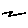
Label: zigzag